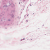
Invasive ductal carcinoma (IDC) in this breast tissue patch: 0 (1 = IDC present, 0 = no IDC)